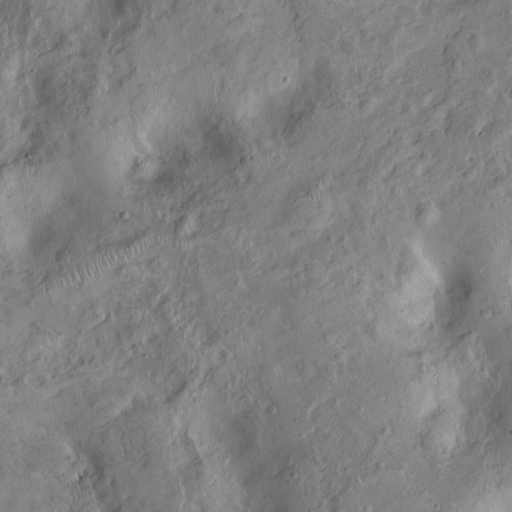
Objects detected: cone, cone, cone, cone, cone, cone, cone, cone, cone